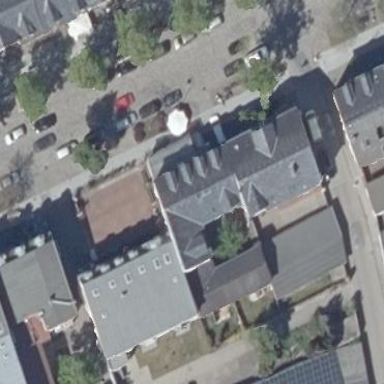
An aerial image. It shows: Light yellow apartments building with saltbox roof made of black roof tiles.